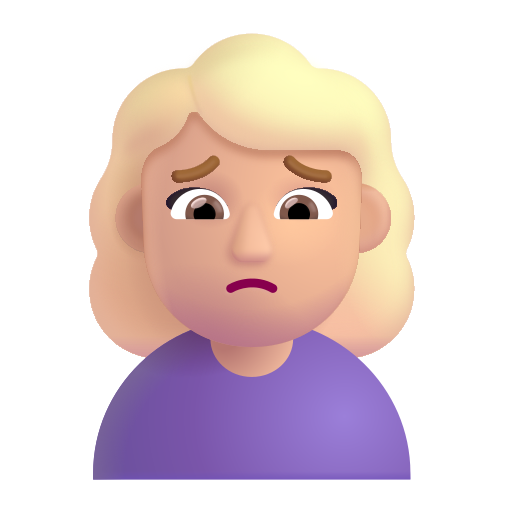
woman frowning color  light